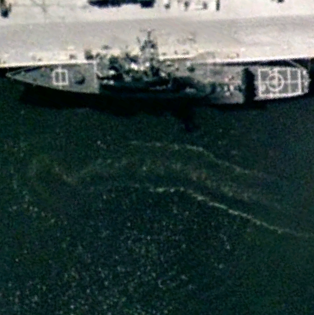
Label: cruiser